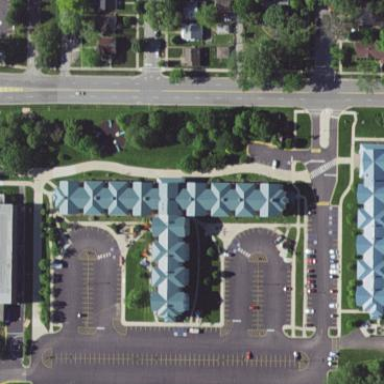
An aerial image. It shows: Dormitory building.